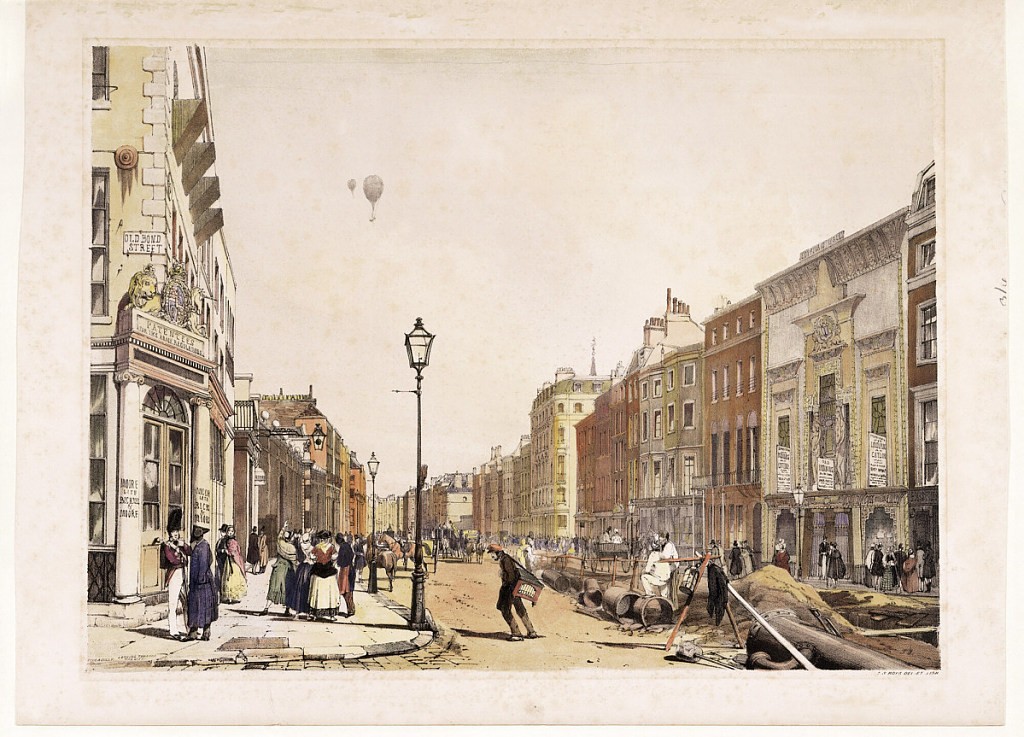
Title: Piccadilly Looking Toward the City
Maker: Thomas Shotter Boys, English, 1803 – 1874
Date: ca. 1840
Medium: Lithograph
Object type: Print
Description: Street scene, Egyptian Hall at right, Patent Office on Old Bond Street at left.  Installation of water system is shown at right.  People looking up at two ballons in the sky.